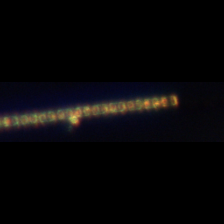
Taxon: Chaetoceros
Group: Diatoms